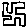
Label: fish